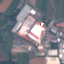
Land use / land cover: Industrial